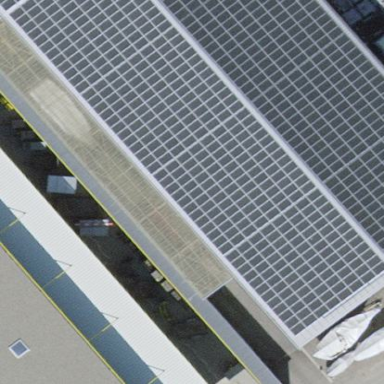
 consisting of solar photovoltaic panels."